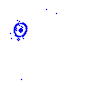
Particle: pion